Question: I just wrote a small class that generates perfectly unique colors(or that is the plan anyway). I found the original index shifting snippet online, and was just wondering if it could be improved in anyway, or if any problems could arise from using it.
Here is the class which is used to create the unique colors.
'''
public class UniqueColorGenerator
{
private int _colorIndex;
public UniqueColorGenerator()
{
}
public Color Next()
{
_colorIndex++;
byte red = ( byte )( _colorIndex & 0x000000FF );
byte green = ( byte )( ( _colorIndex & 0x0000FF00 ) >> 08 );
byte blue = ( byte )( ( _colorIndex & 0x00FF0000 ) >> 16 );
return Color.FromArgb( red , green , blue );
}
}
'''
I am using this for "geometry picking" in OpenGL. It works beautifully, too. Here is a picture of 16,384 quads with their own unique color...or I guess I should say "unique shade of red and black".

When I first ran it, I swore that their was obvious duplicates. But their isn't. Not only did the picking work flawlessly, but I also ran through the Colors and didn't get a single collision. I am still wondering, though, could any problems arise from how the generator is currently built--besides hitting integer max, which will also never happen.
And also, do you guys know how I could randomize the colors more, so instead of getting different shades of red, I could recieve more colors along the spectrum?
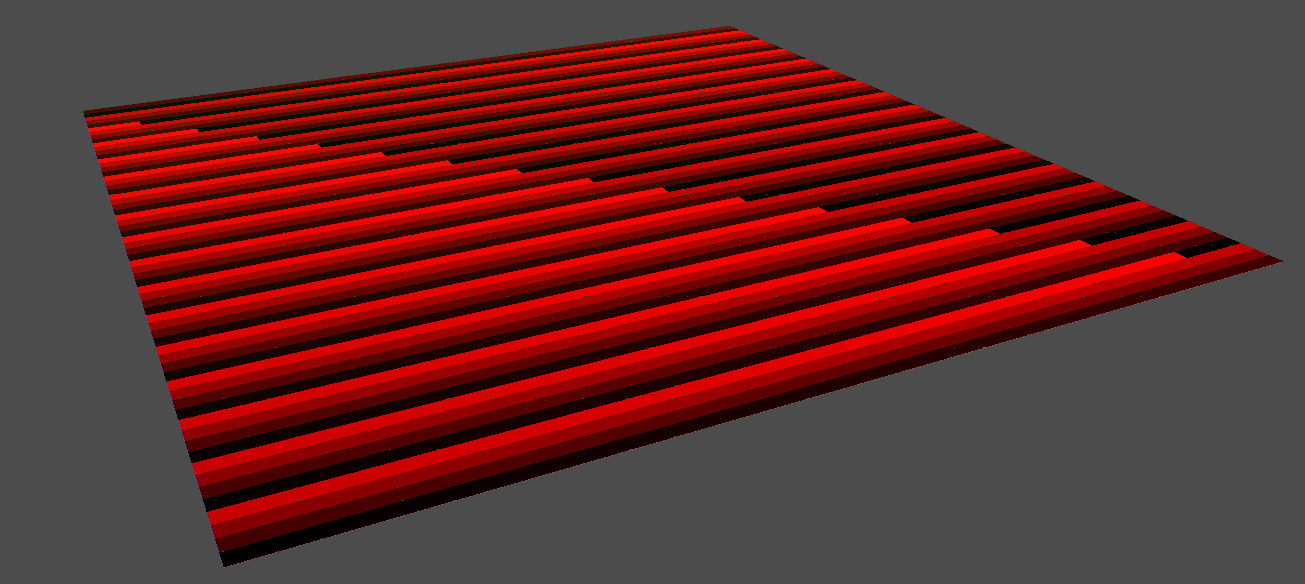
Answer: I just wanted to post my own little something. I won't be accepting this as the answer, but I just wanted to show a simple mockup using the suggestions that I had already recieved. Mainly from Codereview: <URL>
'''
public class UniqueColorGenerator {
private int _colorIndex;
private readonly int _offsetIncrement;
public UniqueColorGenerator() {
this._offsetIncrement = 1;
}
public UniqueColorGenerator( uint offsetIncrement ) {
this._offsetIncrement = ( int )offsetIncrement;
}
public Color Next() {
return Color.FromArgb( _colorIndex += _offsetIncrement );
}
}
'''
That class does the exact same thing as my original example, but is a lot simpler, and even adds room for a bit of uniqueness. The higher number that you add in the constructor, the more crazy the final pattern becomes; here is a quick example of what happens if you feed "<PHONE>" into the constructor:

And yes, all of the colors are still unique. The only issue that I can see from this new code is an issue that would arise if the user put in a ridiculously high number.